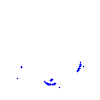
Particle: proton